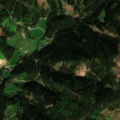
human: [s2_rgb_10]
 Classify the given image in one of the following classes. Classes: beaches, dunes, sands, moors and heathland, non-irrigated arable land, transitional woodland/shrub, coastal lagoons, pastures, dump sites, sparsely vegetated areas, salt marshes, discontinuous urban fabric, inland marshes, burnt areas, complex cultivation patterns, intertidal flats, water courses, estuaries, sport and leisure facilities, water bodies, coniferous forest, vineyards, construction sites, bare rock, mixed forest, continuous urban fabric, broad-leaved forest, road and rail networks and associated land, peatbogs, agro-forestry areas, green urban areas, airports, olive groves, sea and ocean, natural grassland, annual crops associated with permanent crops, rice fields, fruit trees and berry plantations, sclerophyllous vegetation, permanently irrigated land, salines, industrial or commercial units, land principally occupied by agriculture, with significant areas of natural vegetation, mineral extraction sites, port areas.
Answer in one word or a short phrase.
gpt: land principally occupied by agriculture, with significant areas of natural vegetation, coniferous forest, mixed forest